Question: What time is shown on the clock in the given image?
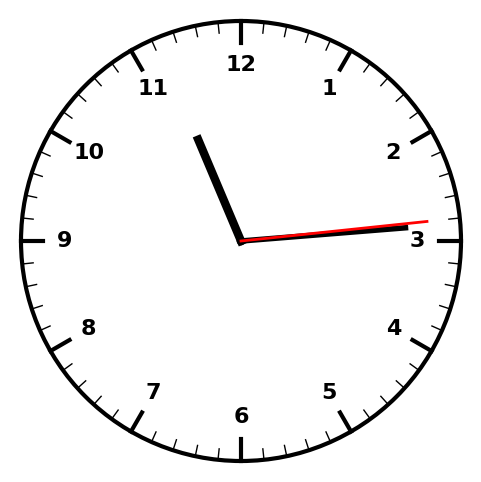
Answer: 11:14:14